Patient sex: M
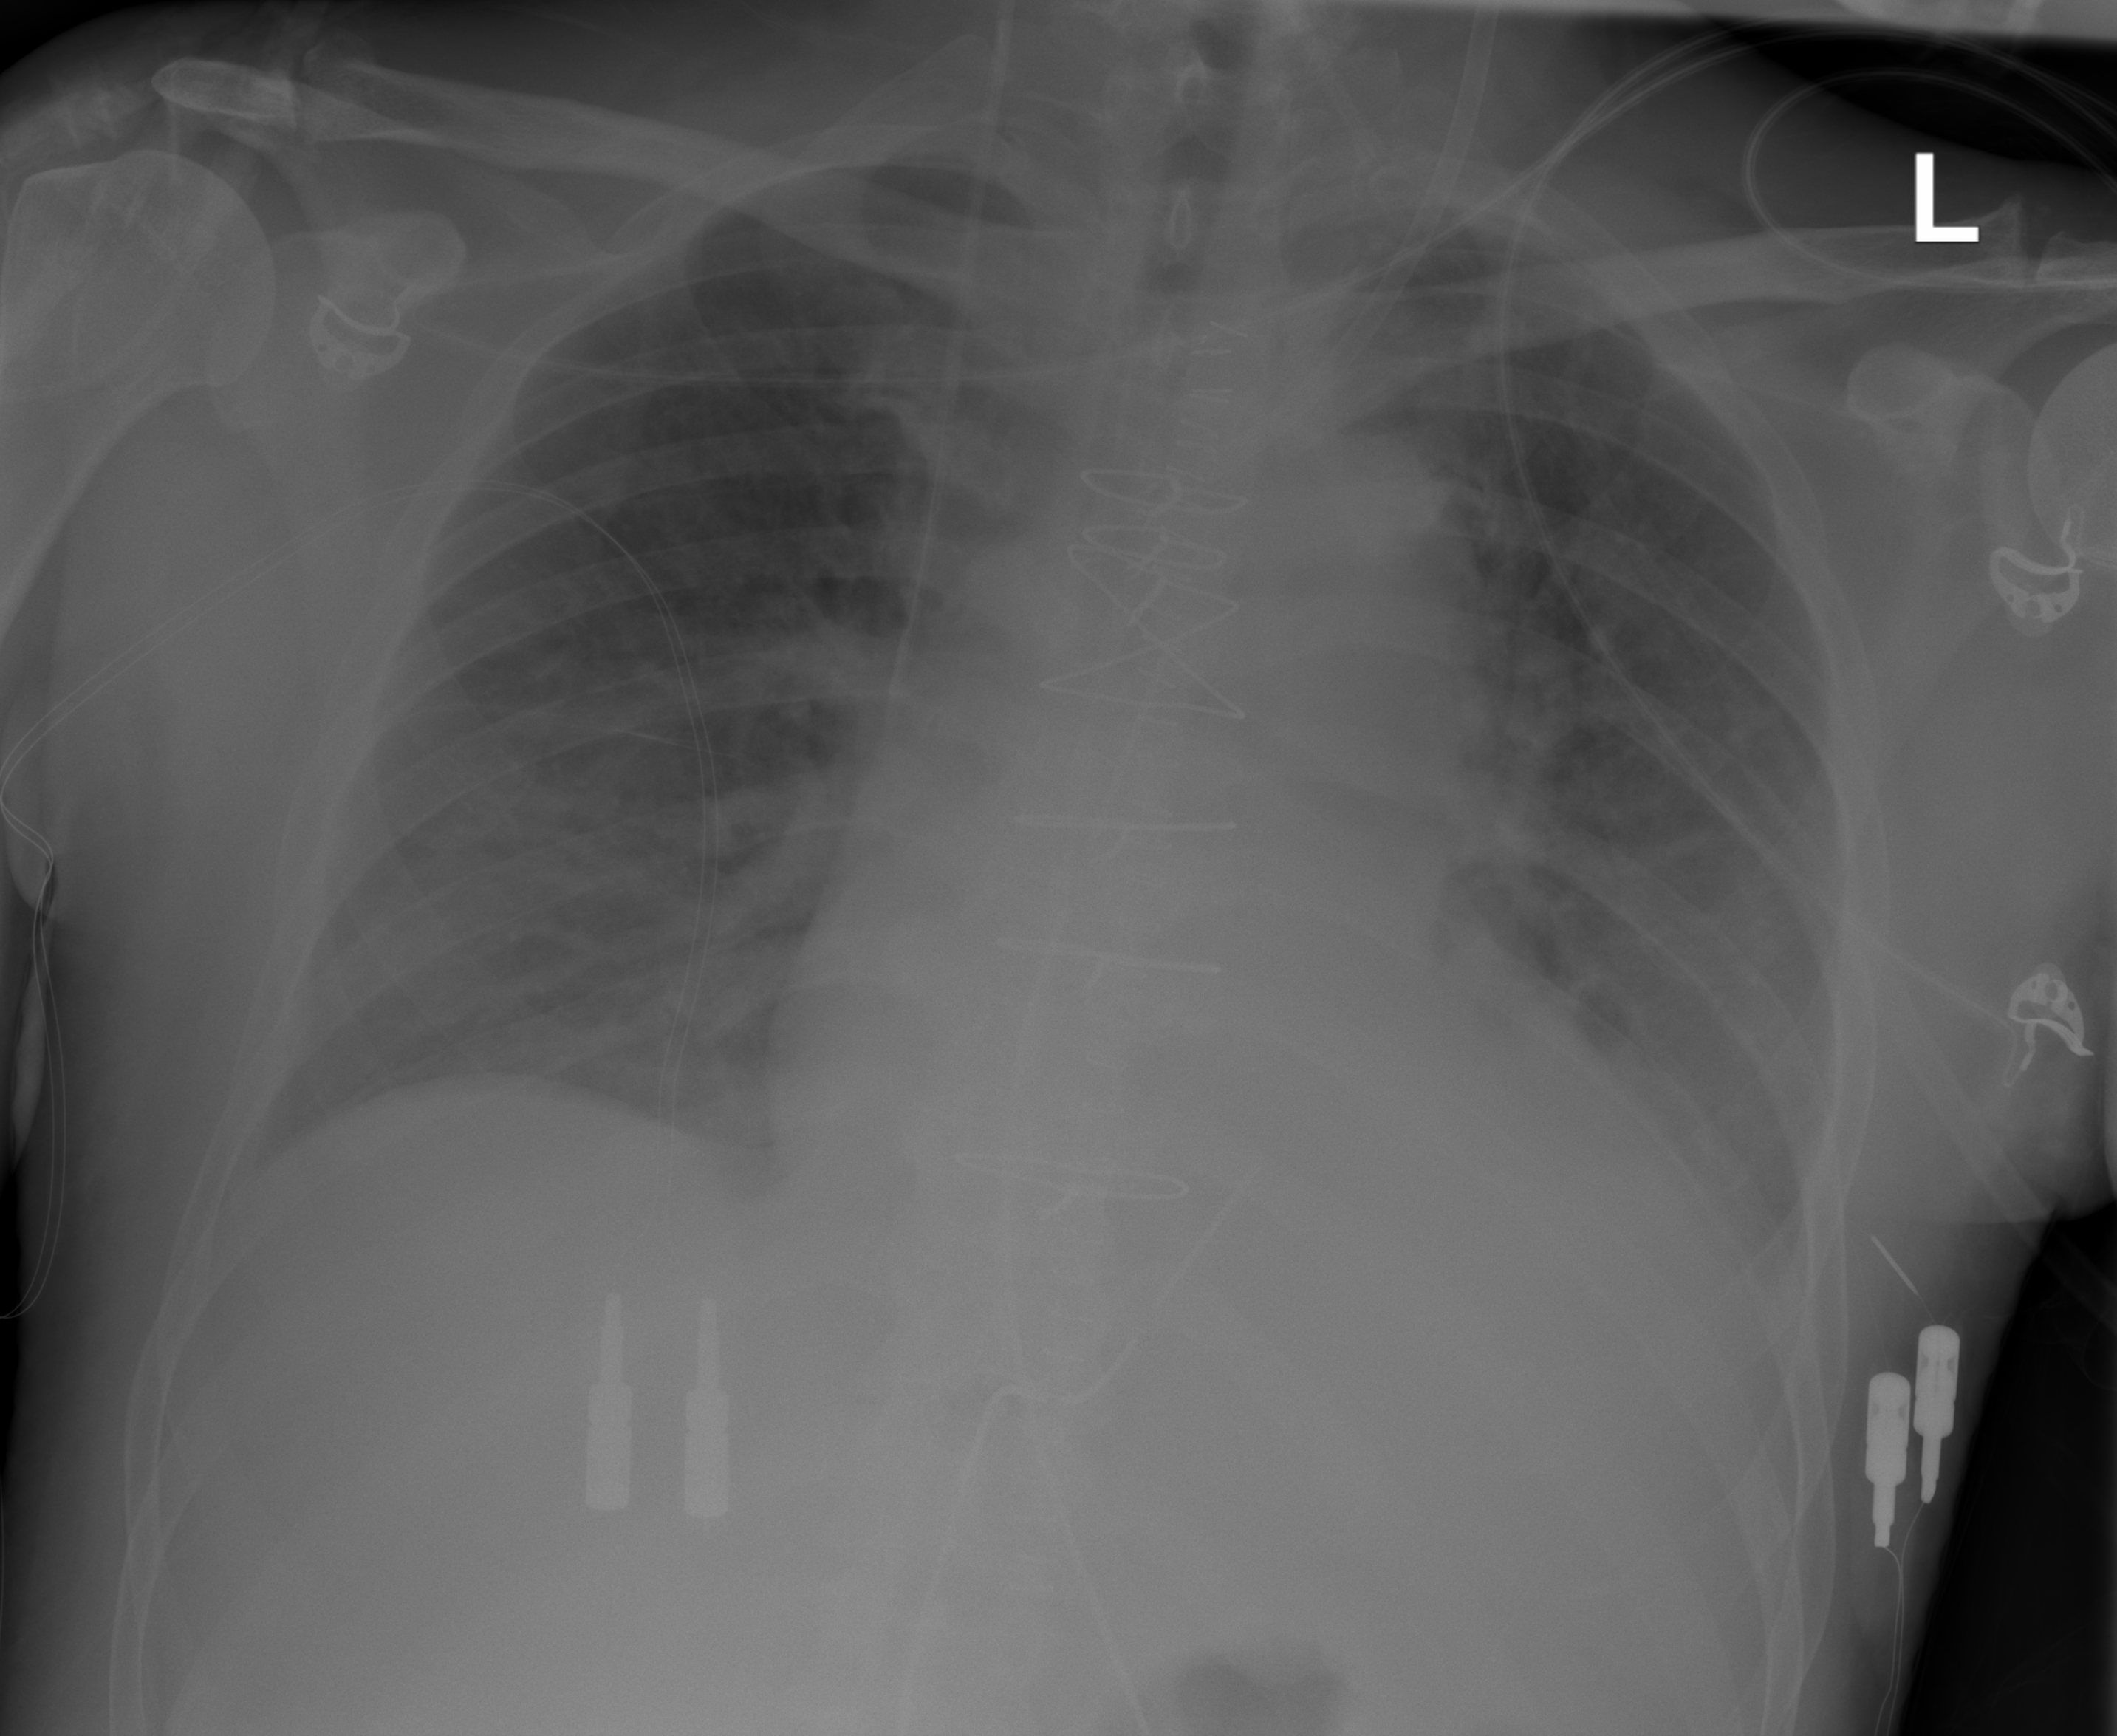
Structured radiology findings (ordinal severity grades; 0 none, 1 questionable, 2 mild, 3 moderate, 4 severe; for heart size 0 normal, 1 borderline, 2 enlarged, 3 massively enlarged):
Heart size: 2
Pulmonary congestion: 2
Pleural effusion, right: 0
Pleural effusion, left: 2
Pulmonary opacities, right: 0
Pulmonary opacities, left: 0
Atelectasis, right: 0
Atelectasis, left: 0